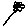
Label: flower